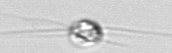
Label: Chaetoceros_danicus